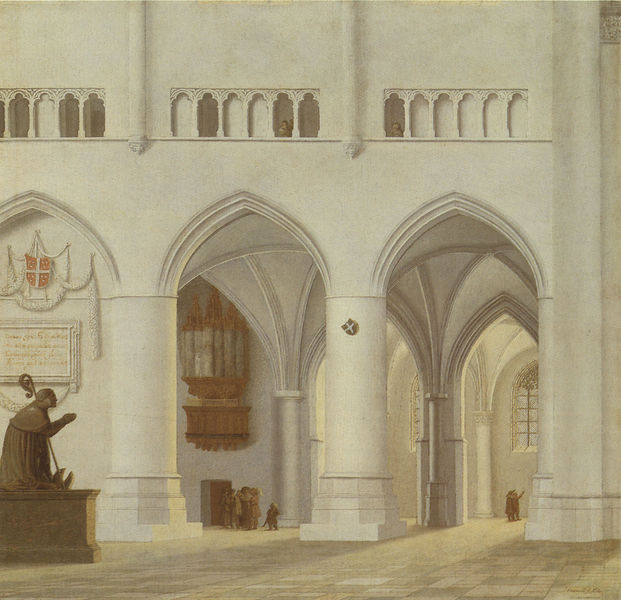
Titel: Blick durch den Chor von St. Bavokerk, Haarlem, von Norden nach Süden, mit fiktivem Bischofsgrabmal
Künstler: Pieter Saenredam
Institution: Paris, Musée du Louvre
Schlagwörter: gemälde, schatten, weiß, menschen, braun, fenster, hell, licht, skizze, säulen, zeichnung, gebäude, rot, weg, architektur, innenraum, kirche, figur, personen, gotik, statue, schrift, stab, hof, loge, bischof, durchgang, plastik, bögen, eingang, gewölbe, kreuz, denkmal, beten, altar, wappen, orgel, spitzbogen, museum, kreuzgang, orgelpfeifen, wandrelief